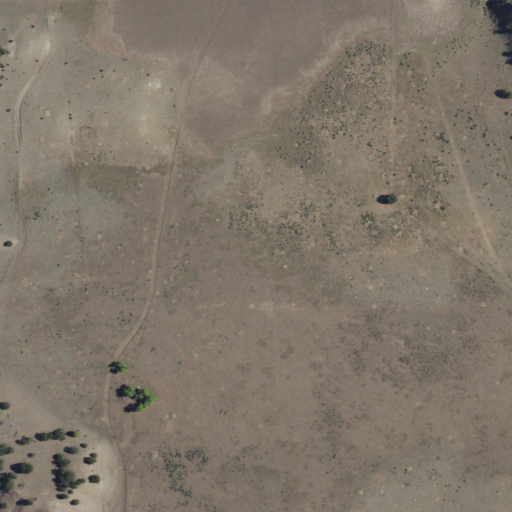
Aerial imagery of valley in New Mexico named Flying V Draw containing only shrub